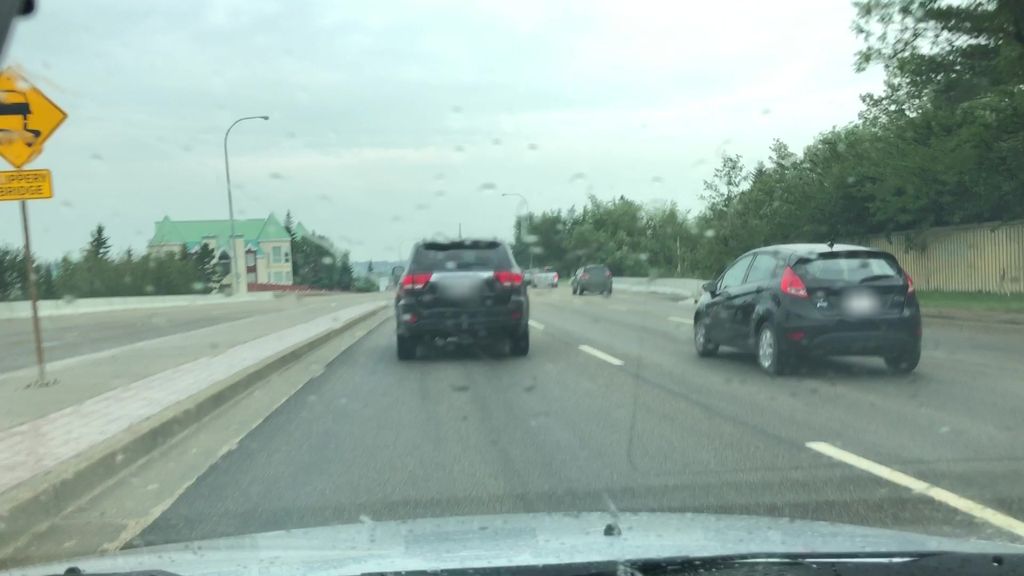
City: edmonton